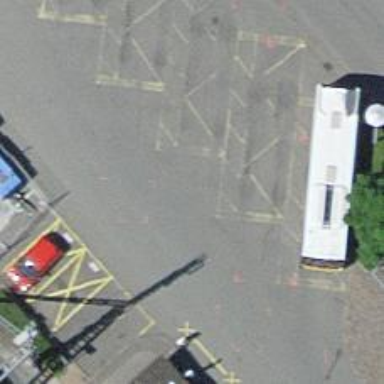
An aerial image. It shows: Bus stop with designated stop position for public transport.